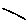
Label: line